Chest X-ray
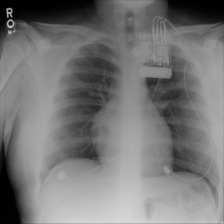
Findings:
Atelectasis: negative
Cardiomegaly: negative
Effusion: negative
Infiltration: negative
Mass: negative
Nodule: negative
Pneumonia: negative
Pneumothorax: negative
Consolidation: negative
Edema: negative
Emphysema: negative
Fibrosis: negative
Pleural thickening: negative
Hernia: negative